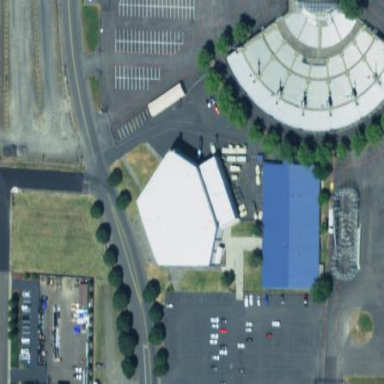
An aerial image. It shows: Theater building.